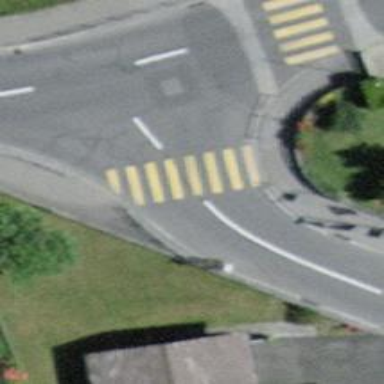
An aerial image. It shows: Zebra crossing on the road.